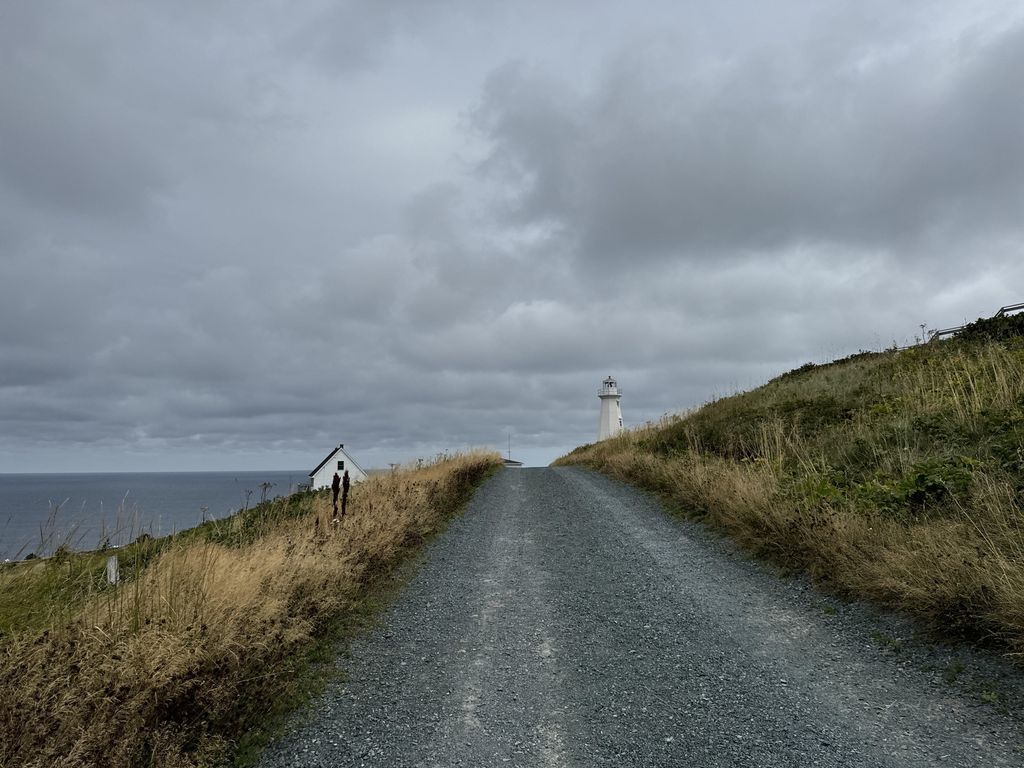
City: st_johns